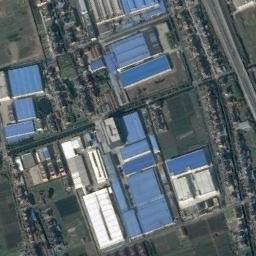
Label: industrial_area